Question: What's the way to create a section in Facebook, just as Instagram (or AirBnb, Spotify etc.).
I think this was called or : one time I was able to do this, but I can't find the way with the new API...
Thanks

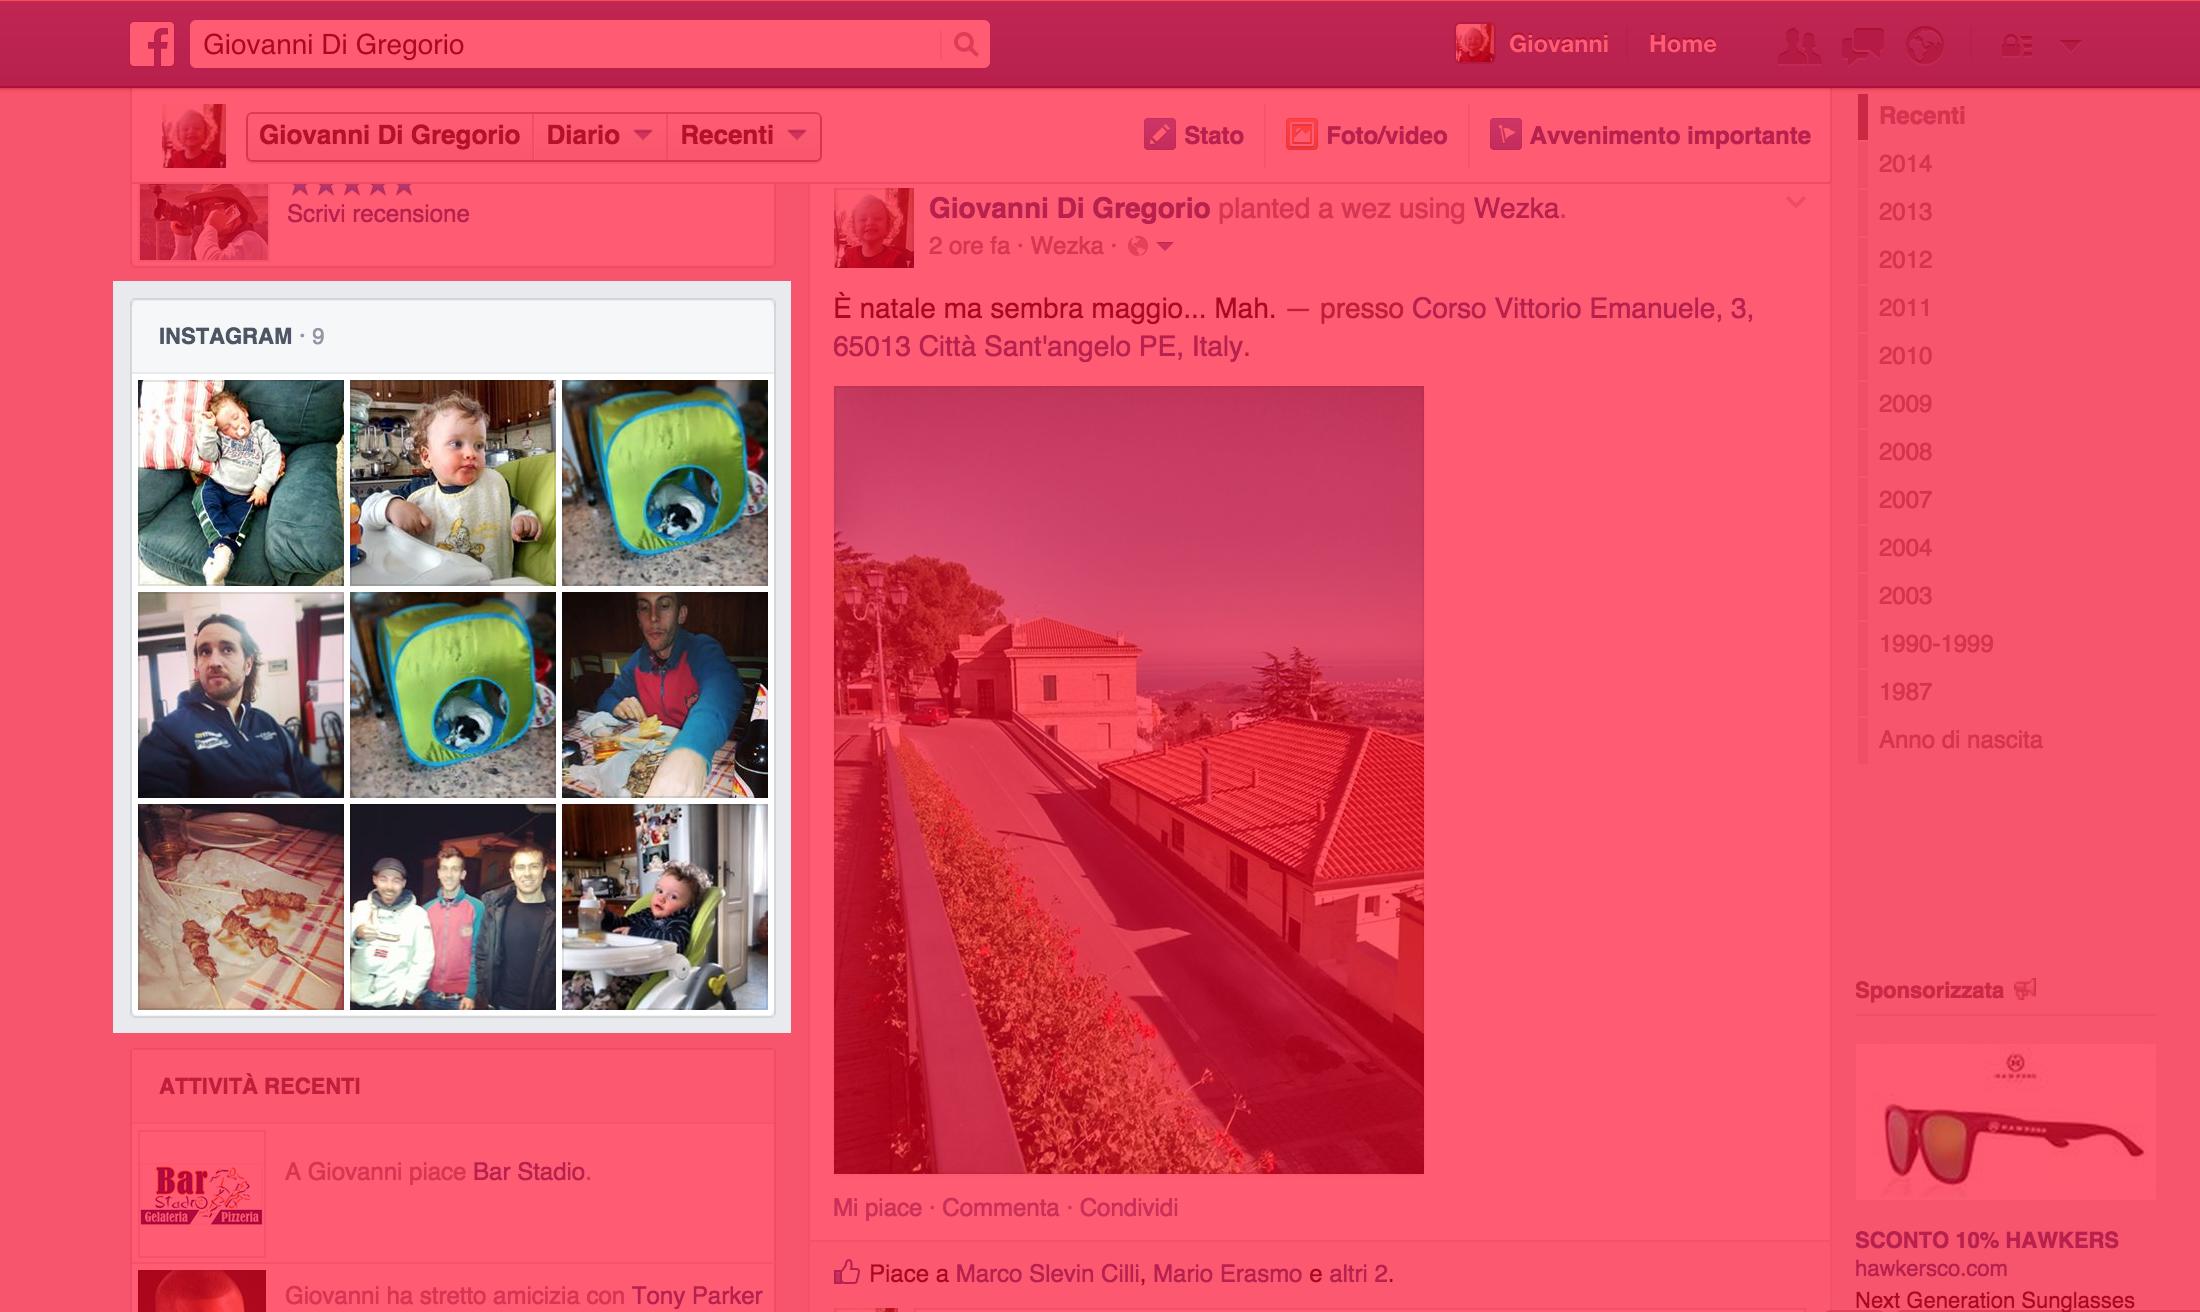
Answer: I found the answer: